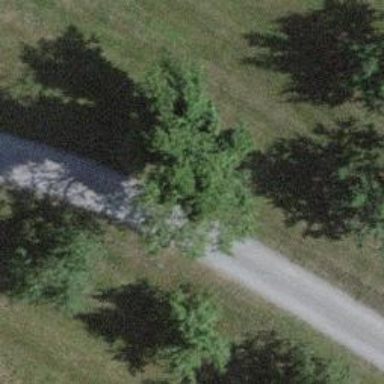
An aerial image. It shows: Bench for seating.